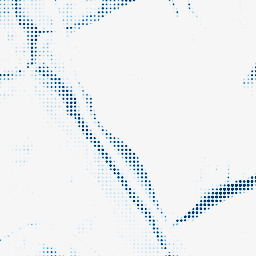
Category: morphological
Decomposition family: morphological_square
Decomposition parameters: operation: closing
size: 20
Upsampling method: sinc_blackman
Upsampling parameters: scale: 8
kernel_size: 4
Upsampling scale: 8